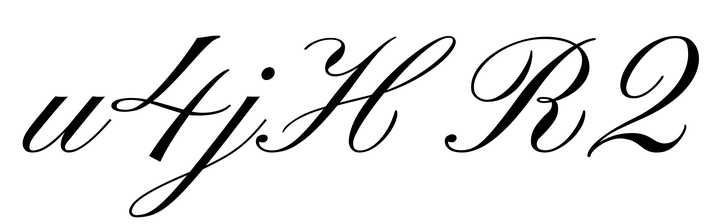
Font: PinyonScript-Regular